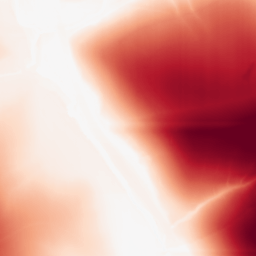
Category: morphological
Decomposition family: rolling_ball
Decomposition parameters: radius: 200
Upsampling method: cubic_catmull_rom
Upsampling parameters: scale: 8
Upsampling scale: 8